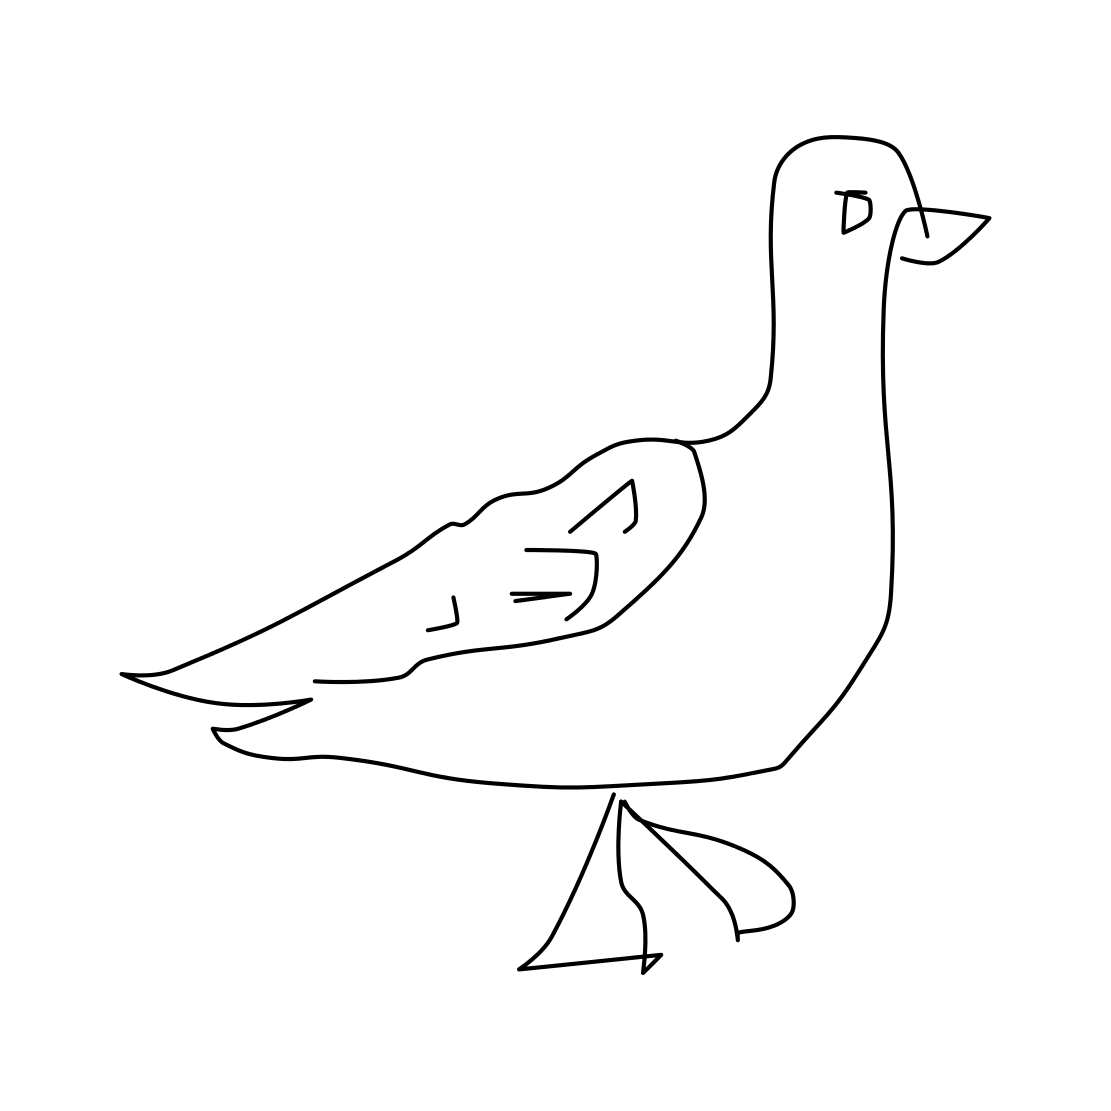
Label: seagull